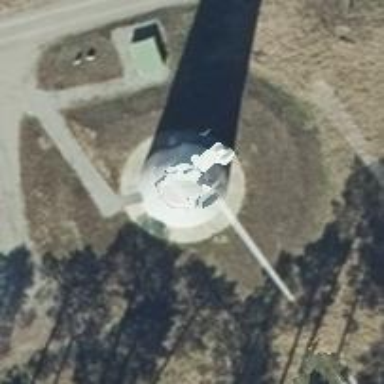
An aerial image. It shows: Wind generator using wind turbines of horizontal axis.